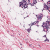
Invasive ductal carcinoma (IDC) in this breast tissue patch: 0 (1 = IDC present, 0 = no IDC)